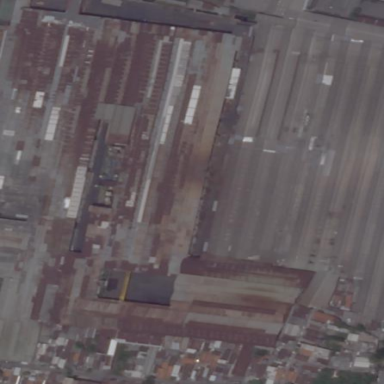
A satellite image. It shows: Industrial area.